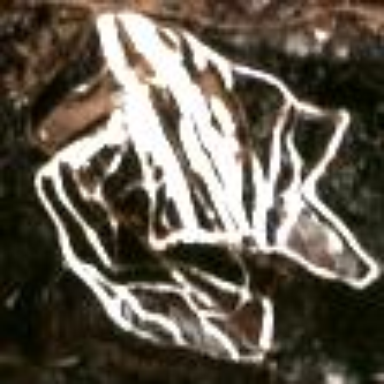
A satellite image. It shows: Recreation ground designated for winter sports.